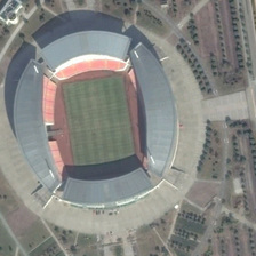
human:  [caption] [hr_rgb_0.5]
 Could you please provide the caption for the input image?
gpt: The stadium has a pink stand and a silver roof.

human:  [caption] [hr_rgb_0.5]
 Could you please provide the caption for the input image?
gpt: The stadium has a pink auditorium and a silver ceiling

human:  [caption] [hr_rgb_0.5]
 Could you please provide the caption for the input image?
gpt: The stadium has pink and silver roofs.

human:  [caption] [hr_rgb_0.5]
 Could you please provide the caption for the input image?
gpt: The stadium has a pink audience stand and a silver canopy

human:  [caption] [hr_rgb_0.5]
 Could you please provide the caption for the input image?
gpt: The stadium has a Rose Viewer's Bank and a Silver Cup